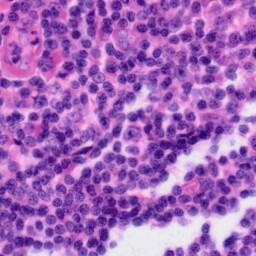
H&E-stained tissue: Tonsil